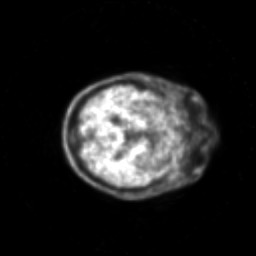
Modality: PET
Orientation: axial
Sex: male
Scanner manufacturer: siemens